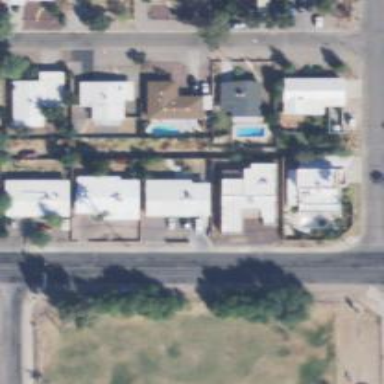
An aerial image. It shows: Alley classified as service road.